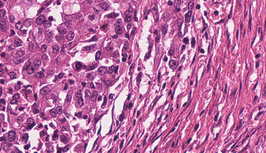
Tumor epithelial tissue: yes
Tumor-associated stroma tissue: yes
Normal tissue: no